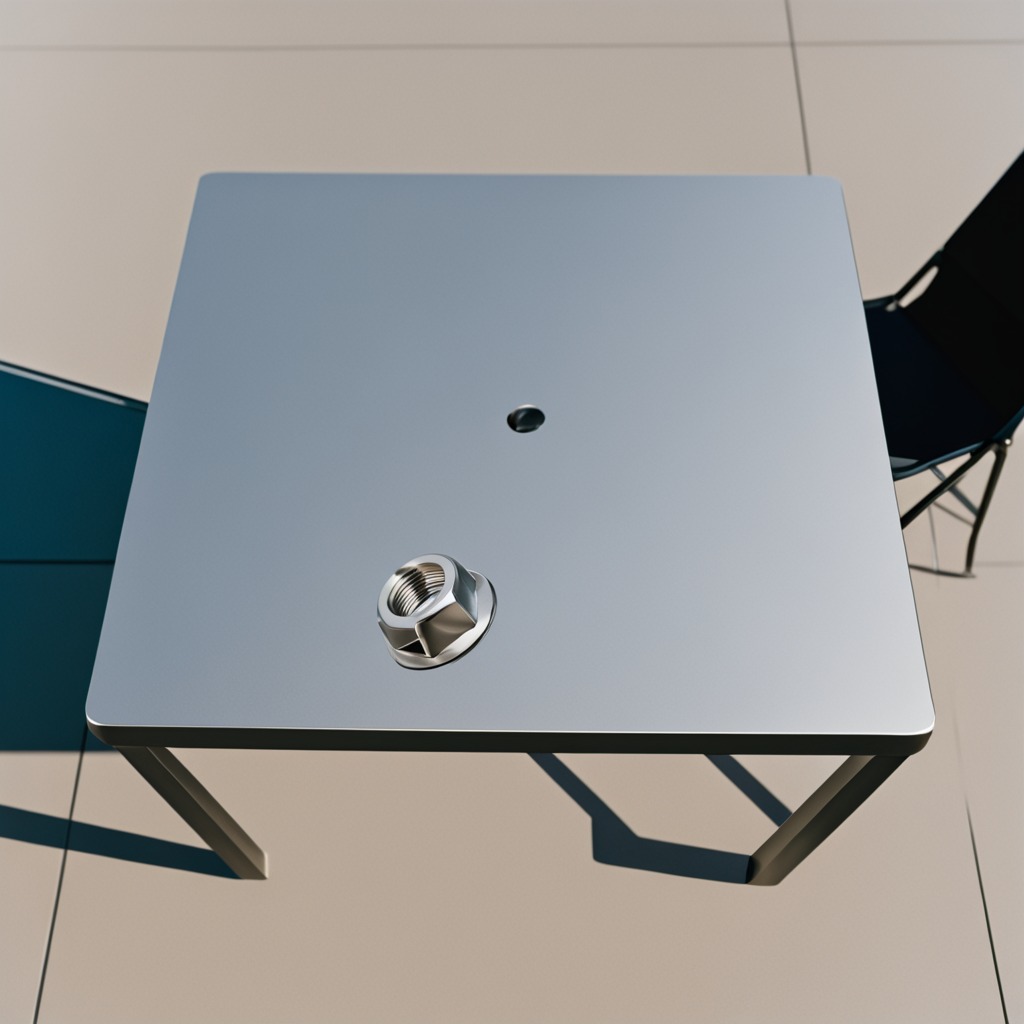
A metal nut is lying on the table.